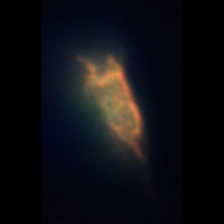
Taxon: Ciliates
Group: Other